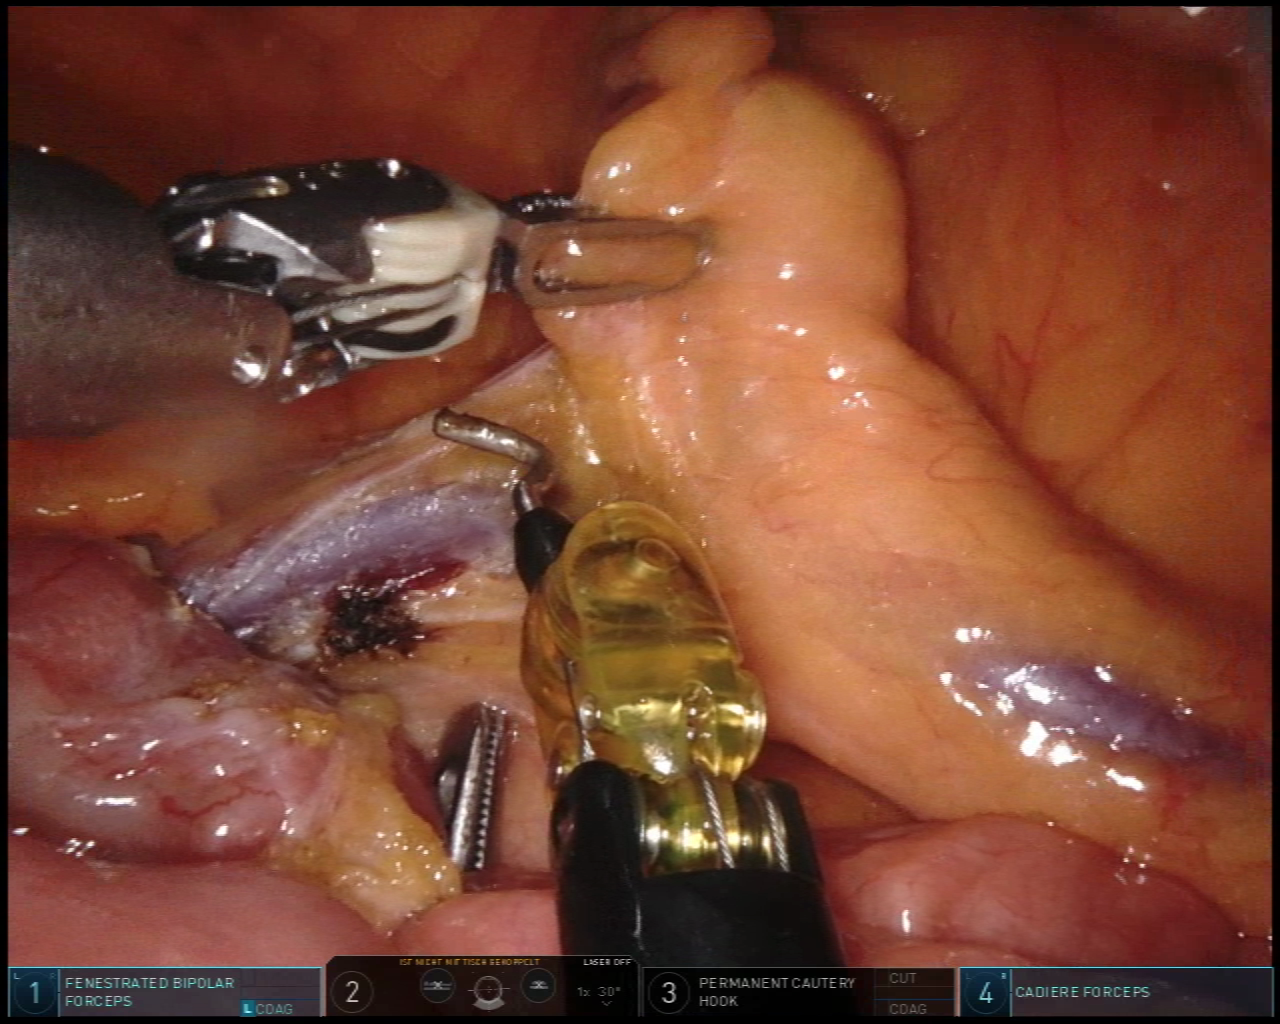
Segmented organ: small_intestine
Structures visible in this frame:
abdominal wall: no
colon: no
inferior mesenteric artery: no
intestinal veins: yes
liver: no
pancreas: no
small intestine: yes
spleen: no
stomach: no
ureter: no
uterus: no
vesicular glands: no